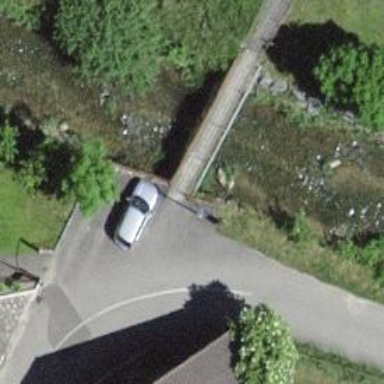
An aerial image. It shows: Paved path on bridge.